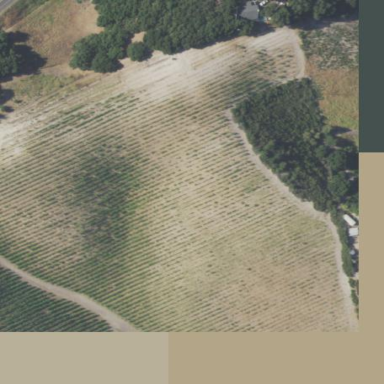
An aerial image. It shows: Vineyard growing grapes.